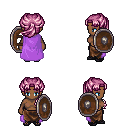
a pixel art fantasy rpg character, female body template, human, dark skin, lavender cape, robe skirt, pink princess hairstyle, ghillies, shield, four views (front, back, left, right), 2x2 character sprite sheet, small pixel art, hard edges, no anti-aliasing